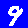
Digit: 9